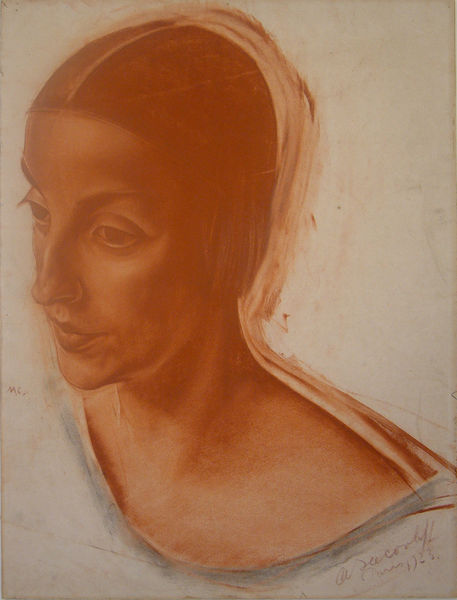
Titel: Portrait of Ballerina Aleksandra Balashova, Portrait of Ballerina Aleksandra Balashova
Künstler: Aleksandr Iakovlev
Standort: Amherst (Massachusetts, USA)
Institution: Mead Art Museum, Amherst College
Schlagwörter: blue, red, dress, face, grey, hair, nose, portrait, woman, brown, profile, man, head, orange, eyes, side, drawing, paper, bust, chin, mouth, realism, sketch, smile, neck, shoulder, pastel, shapes, figure, lips, shoulders, stare, chalk, charcoal, shadows, ochre, paint, eyebrows, realistic, sepia, pretty, terracotta, 1920's, 1923, chine